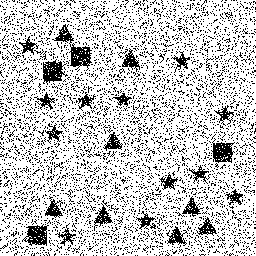
Squares: 4
Triangles: 8
Stars: 12
Total shapes: 24